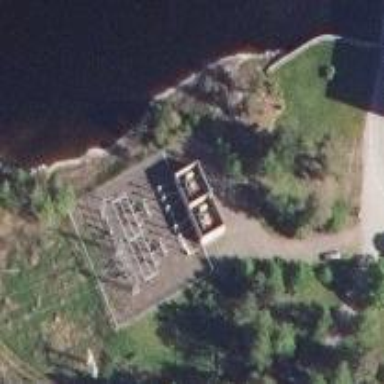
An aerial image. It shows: Distribution level power substation.